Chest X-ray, AP view. Patient: 59 years old, sex F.
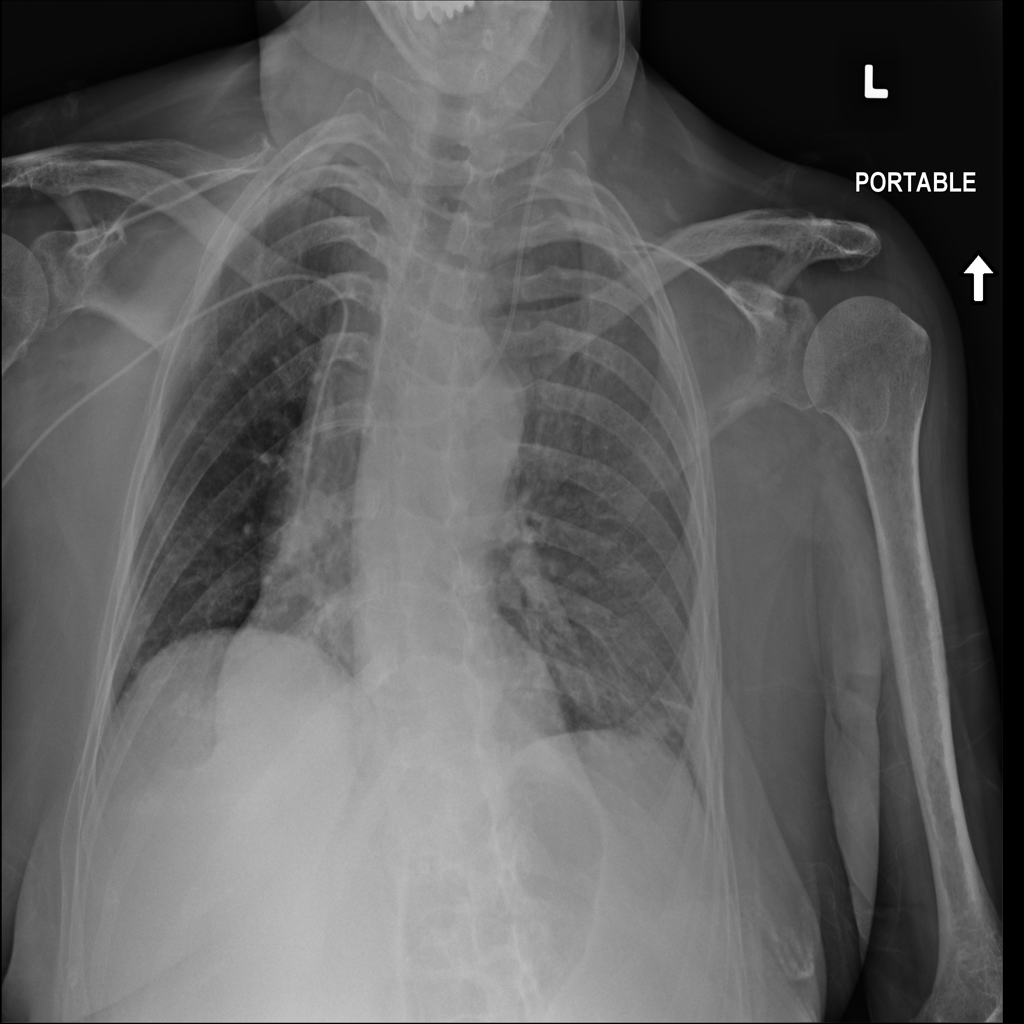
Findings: No Finding